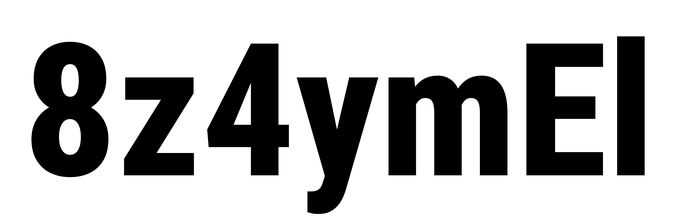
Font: Roboto_Condensed_ExtraBold